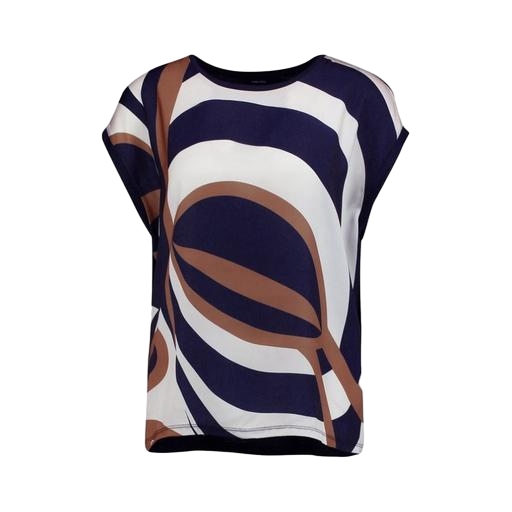
blue printed contrast t-shirt only macy, multicolor dp curve navy tee, blue plus size printed t-shirt only macy, white background